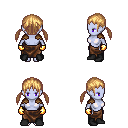
a pixel art fantasy rpg character, female body template, dark elf, purple skin, leather shoulder armor, robe skirt, light blonde twin-tailed hairstyle, gold gloves, black shoes, four views (front, back, left, right), 2x2 character sprite sheet, small pixel art, hard edges, no anti-aliasing